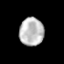
Tissue: prostate
Cell type: Epithelial cells
Senescence score: 0.2566
Nuclear area (px): 670
Mean DAPI intensity: 187.227